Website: macys
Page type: billing-address
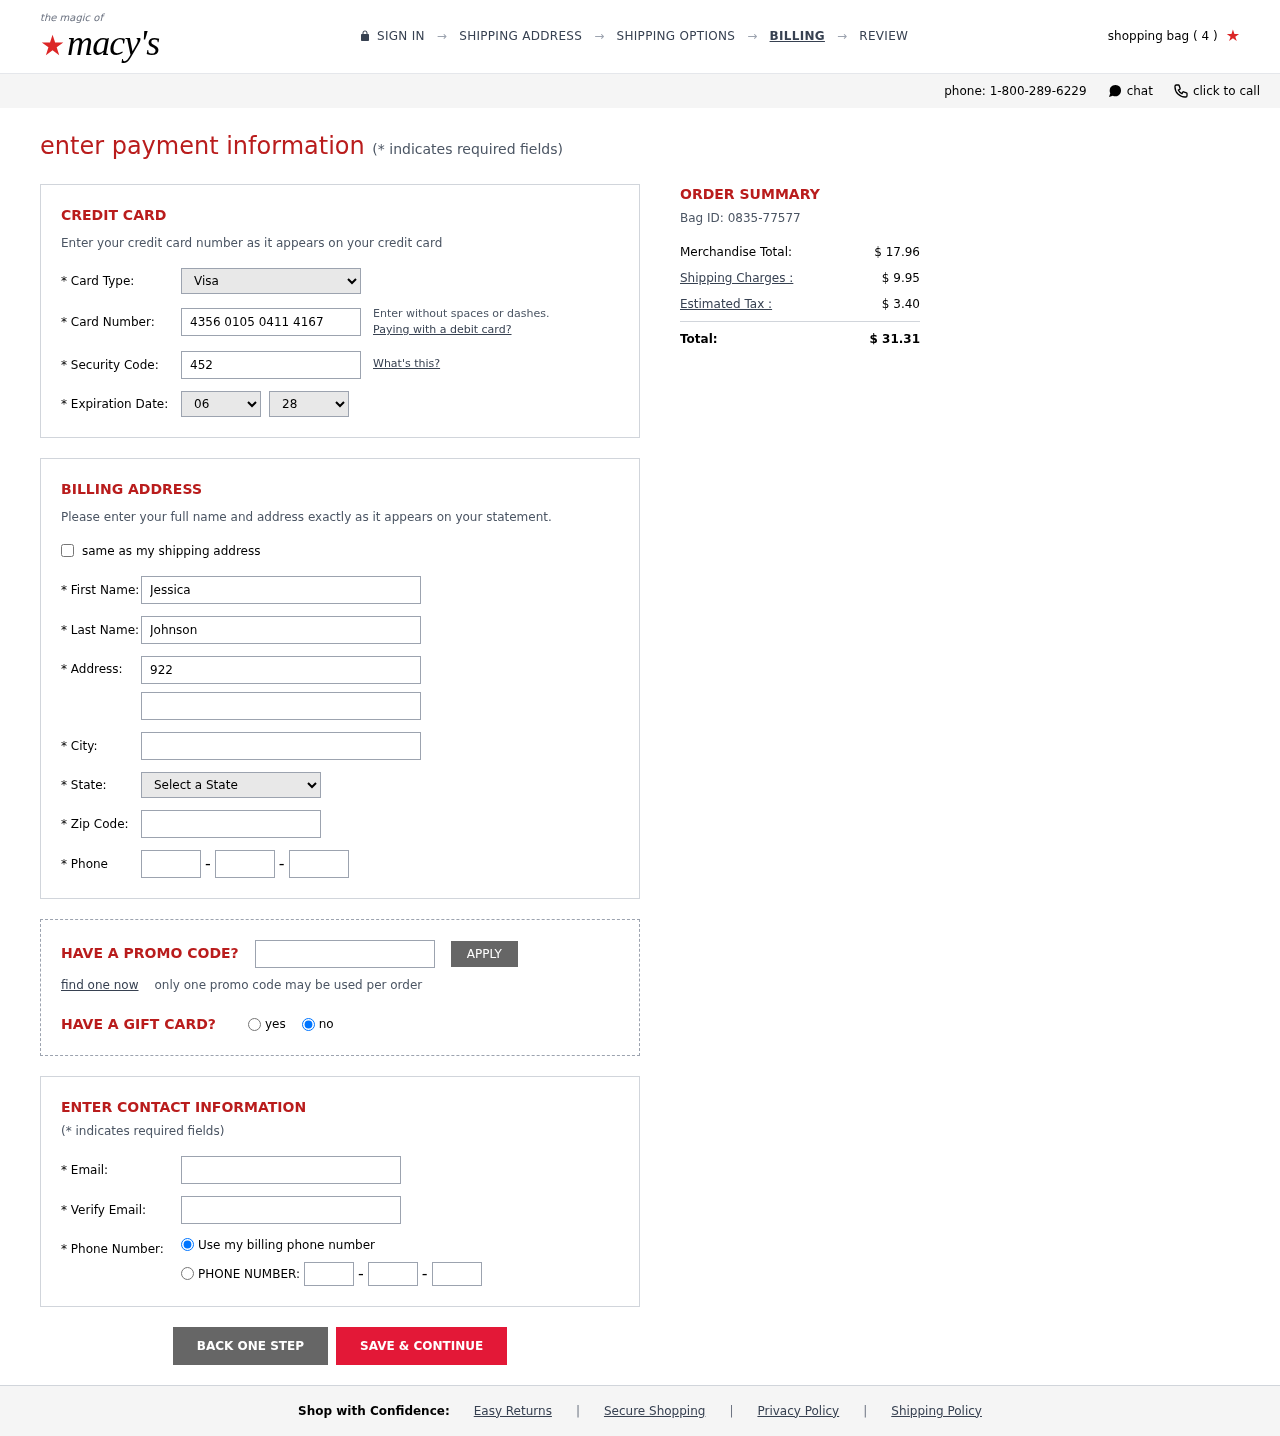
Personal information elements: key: PII_CARD_CVV
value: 452
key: PII_CARD_EXPIRY_MONTH
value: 06
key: PII_CARD_EXPIRY_YEAR
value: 28
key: PII_CARD_NUMBER
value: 4356 0105 0411 4167
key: PII_CARD_TYPE
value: Visa
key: PII_CITY
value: Barryborough
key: PII_EMAIL
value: jessica_johnson@yahoo.com
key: PII_FIRSTNAME
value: Jessica
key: PII_LASTNAME
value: Johnson
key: PII_PHONE_AREA
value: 893
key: PII_PHONE_PREFIX
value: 884
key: PII_PHONE_SUFFIX
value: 7905
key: PII_POSTCODE
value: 36316
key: PII_STATE_ABBR
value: AL
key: PII_STREET
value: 9229 Holly Freeway
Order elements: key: ORDER_NUM_ITEMS
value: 4
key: ORDER_ID
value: Bag ID: 0835-77577
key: ORDER_SUBTOTAL
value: $ 17.96
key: ORDER_SHIPPING_COST
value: $ 9.95
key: ORDER_TAX
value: $ 3.40
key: ORDER_TOTAL
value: $ 31.31